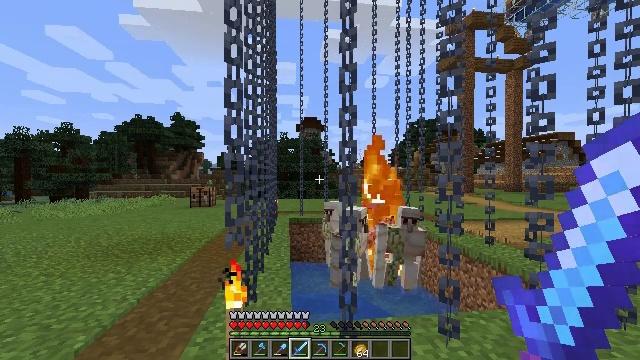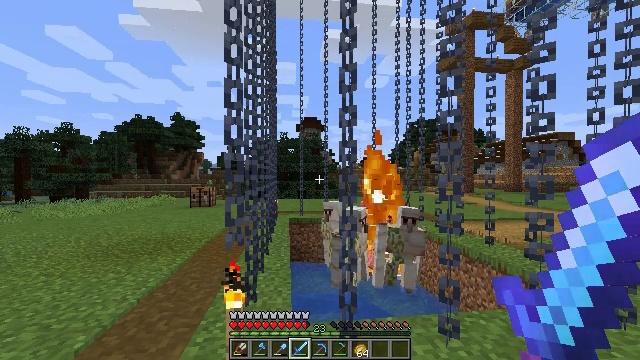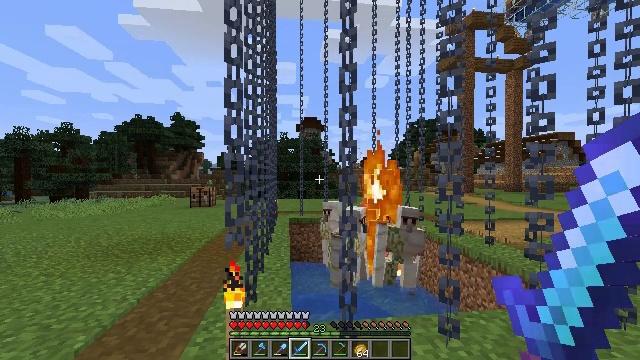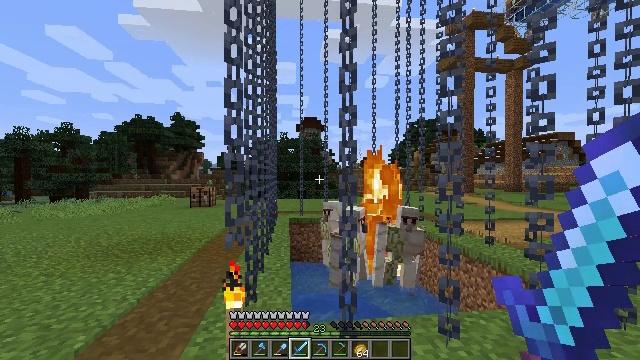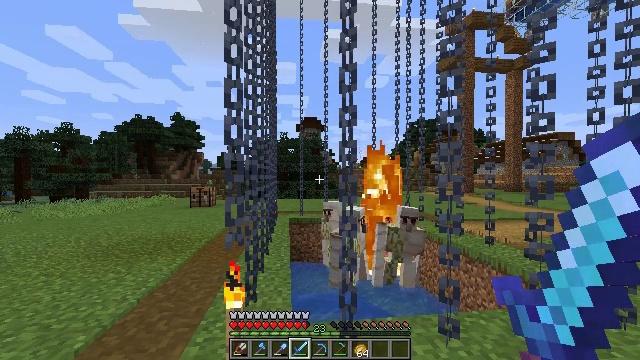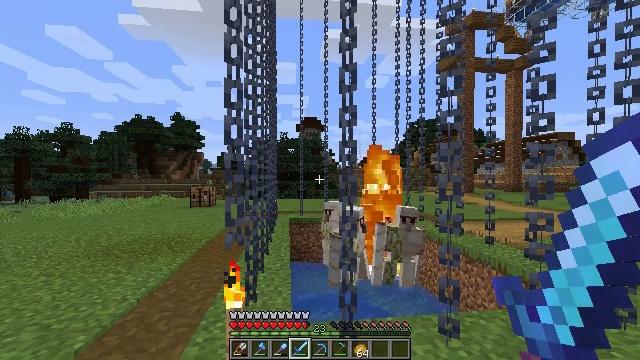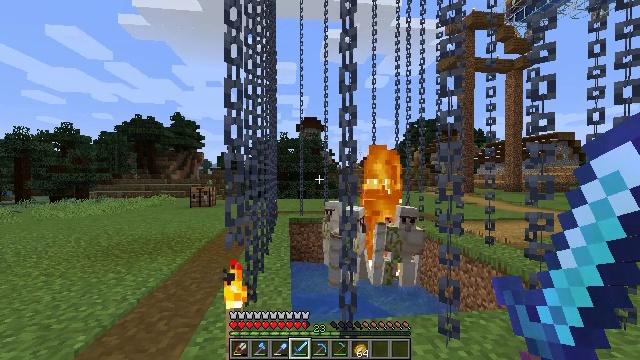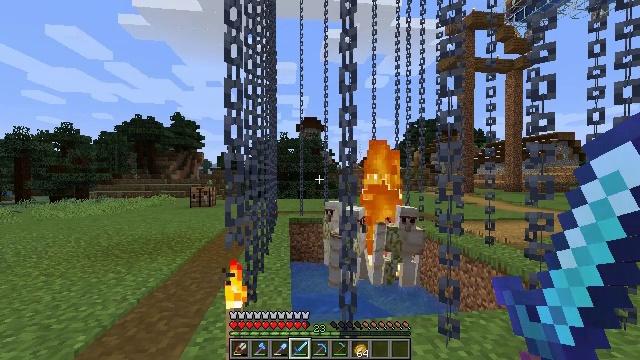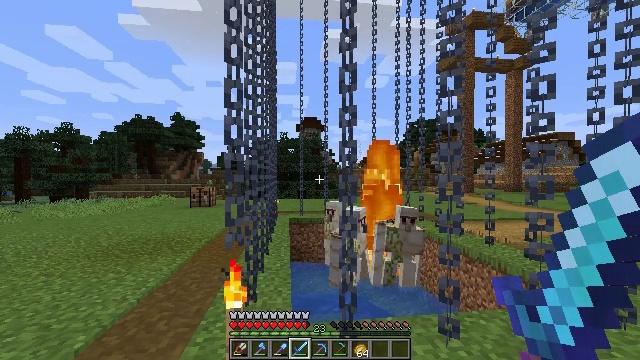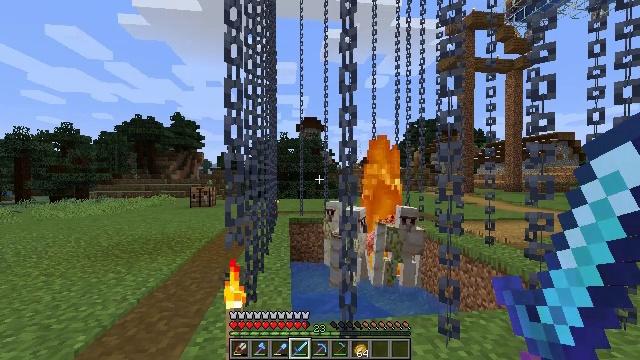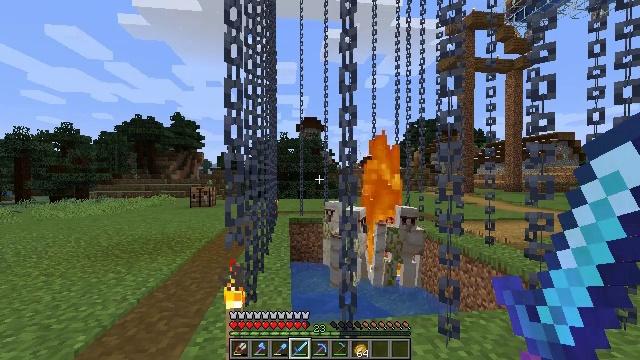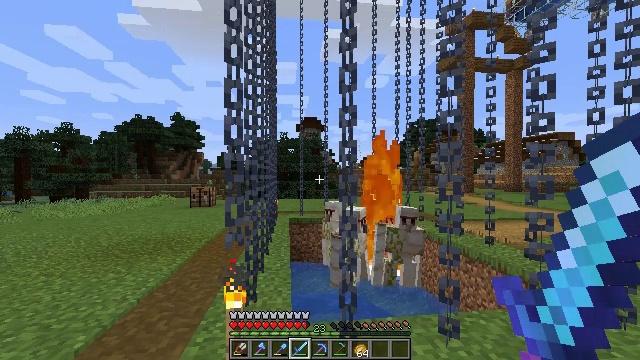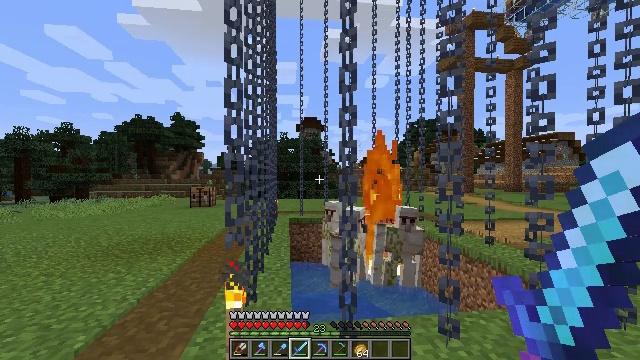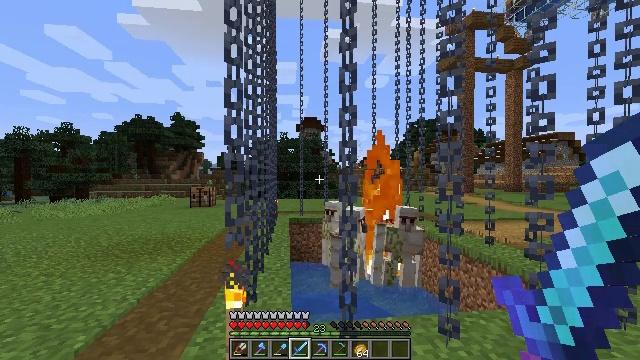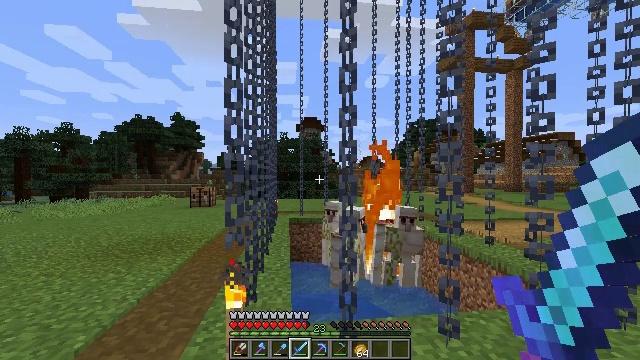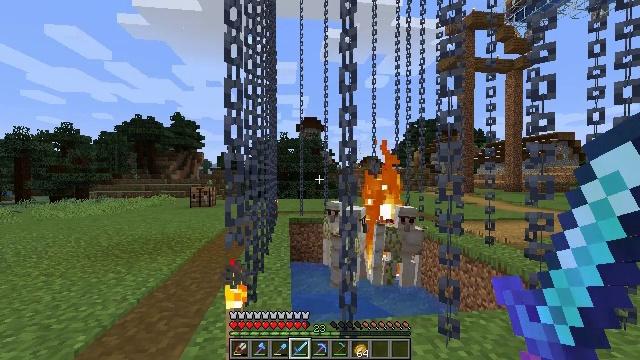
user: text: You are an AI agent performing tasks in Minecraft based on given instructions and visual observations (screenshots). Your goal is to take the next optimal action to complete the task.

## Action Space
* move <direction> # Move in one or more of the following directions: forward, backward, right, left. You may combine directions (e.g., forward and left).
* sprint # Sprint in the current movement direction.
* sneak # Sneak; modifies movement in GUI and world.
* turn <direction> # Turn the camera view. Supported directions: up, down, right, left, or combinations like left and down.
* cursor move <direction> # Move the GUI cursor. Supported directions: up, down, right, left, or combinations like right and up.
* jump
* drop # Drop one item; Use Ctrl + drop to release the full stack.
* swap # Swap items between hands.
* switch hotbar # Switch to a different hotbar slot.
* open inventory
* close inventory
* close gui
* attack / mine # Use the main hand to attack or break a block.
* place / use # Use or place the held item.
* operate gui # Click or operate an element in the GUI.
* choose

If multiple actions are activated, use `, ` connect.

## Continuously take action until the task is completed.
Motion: motion action
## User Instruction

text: Break the potato plant to gather potatoes.
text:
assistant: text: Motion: no_op
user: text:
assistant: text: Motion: no_op
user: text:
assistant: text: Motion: no_op
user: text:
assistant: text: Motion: no_op
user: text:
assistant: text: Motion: no_op
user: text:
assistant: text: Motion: no_op
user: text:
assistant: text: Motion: no_op
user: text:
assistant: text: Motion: no_op
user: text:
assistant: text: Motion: no_op
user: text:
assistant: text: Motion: no_op
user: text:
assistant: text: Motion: no_op
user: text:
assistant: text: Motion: no_op
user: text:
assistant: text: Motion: no_op
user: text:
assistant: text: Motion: no_op
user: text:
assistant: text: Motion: no_op
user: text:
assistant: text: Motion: no_op
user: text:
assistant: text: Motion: no_op
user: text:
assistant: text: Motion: no_op
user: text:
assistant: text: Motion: no_op
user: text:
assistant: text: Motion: no_op
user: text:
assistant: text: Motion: no_op
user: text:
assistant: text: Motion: no_op
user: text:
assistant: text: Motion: no_op
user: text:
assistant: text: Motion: no_op
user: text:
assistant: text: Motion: no_op
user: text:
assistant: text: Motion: no_op
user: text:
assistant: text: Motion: no_op
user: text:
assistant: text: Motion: no_op
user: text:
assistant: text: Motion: no_op
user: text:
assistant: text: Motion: no_op